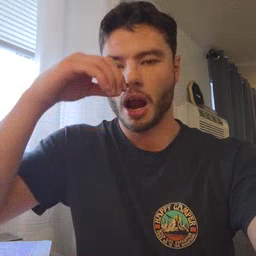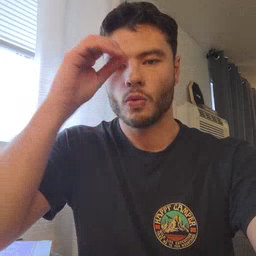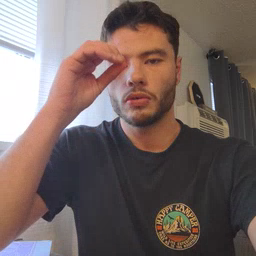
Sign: owl